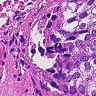
Metastatic tissue present: yes